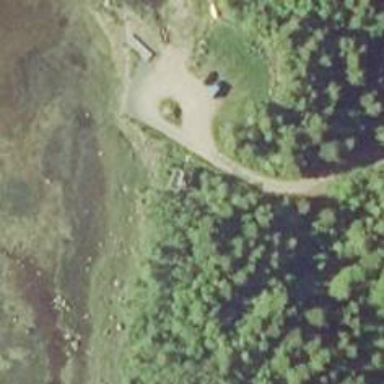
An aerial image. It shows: Bird hide located in leisure land area.